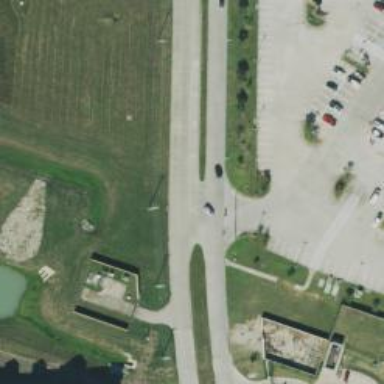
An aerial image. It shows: Tertiary link road.